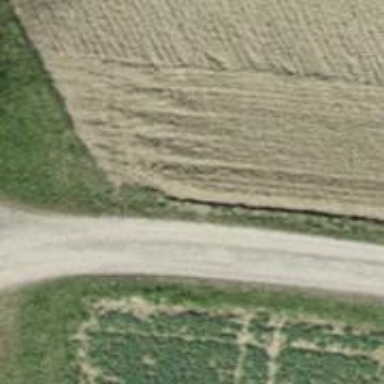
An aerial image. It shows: Track with compacted grade2 surface.